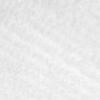
Label: no_change